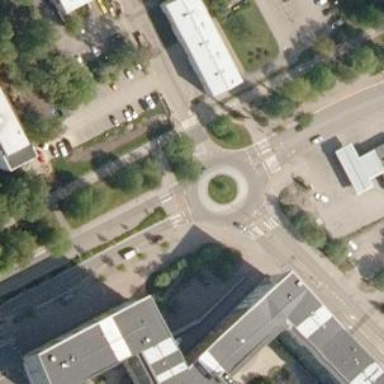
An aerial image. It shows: Tertiary road with asphalt surface leading to roundabout.